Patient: sex M, age 58
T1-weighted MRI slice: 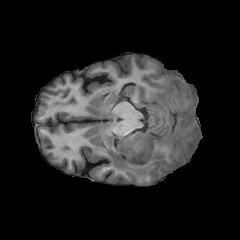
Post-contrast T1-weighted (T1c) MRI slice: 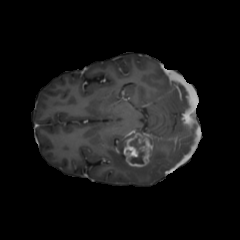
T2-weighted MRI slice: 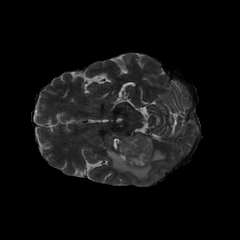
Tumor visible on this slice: yes
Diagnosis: Glioblastoma, IDH-wildtype
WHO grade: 4